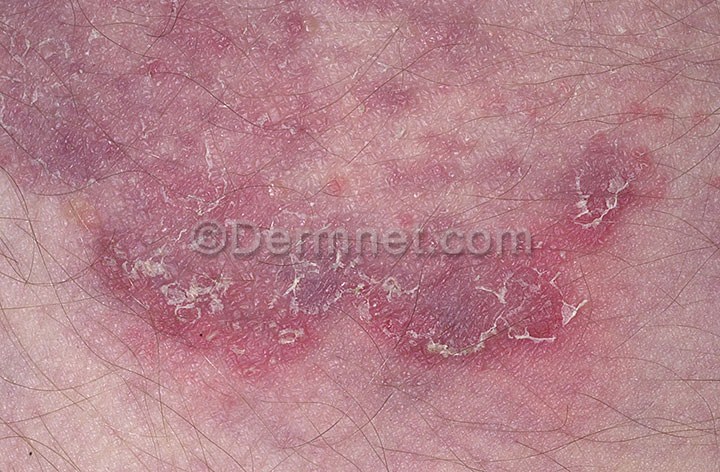
Disease: Tinea Ringworm Candidiasis and other Fungal Infections